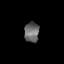
Tissue: skin
Cell type: Epithelial cells
Senescence score: 0.2223
Nuclear area (px): 291
Mean DAPI intensity: 103.509